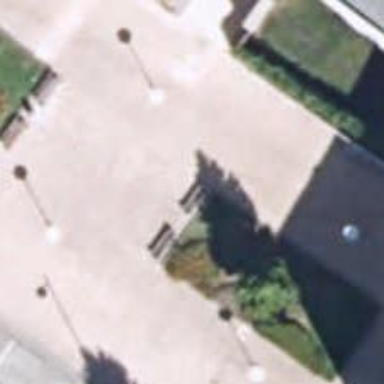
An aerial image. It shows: Bench.